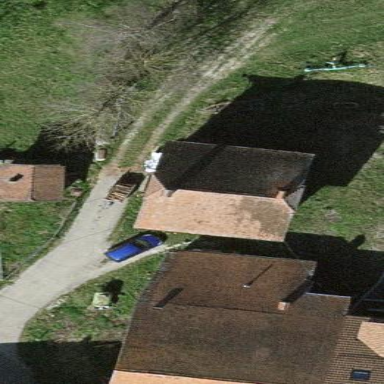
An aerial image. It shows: Detached building with gabled roof.